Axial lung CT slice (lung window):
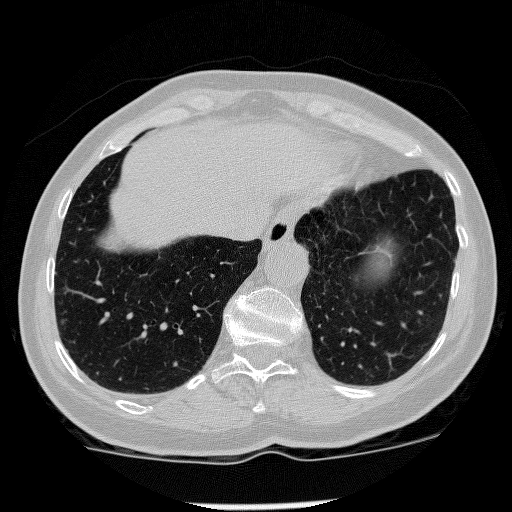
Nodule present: no